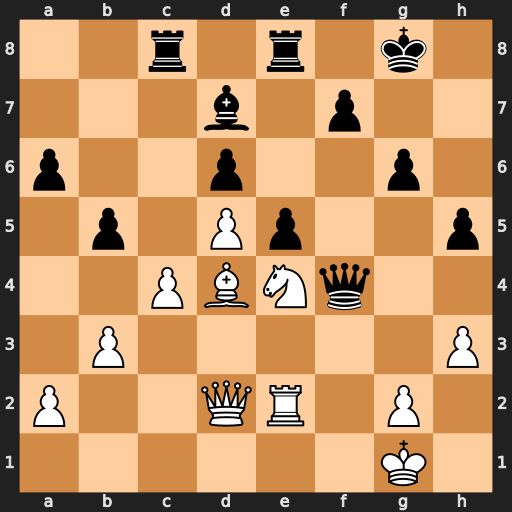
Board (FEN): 2r1r1k1/3b1p2/p2p2p1/1p1Pp2p/2PBNq2/1P5P/P2QR1P1/6K1
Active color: w
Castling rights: -
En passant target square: -
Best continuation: Qxf4 exf4 Nf6+